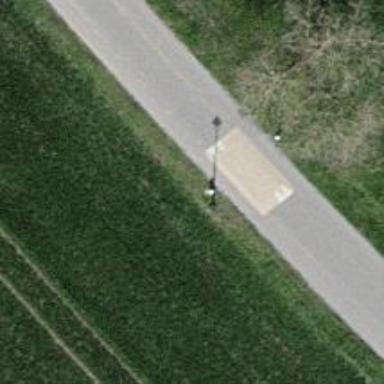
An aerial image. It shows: Traffic calming cushion.